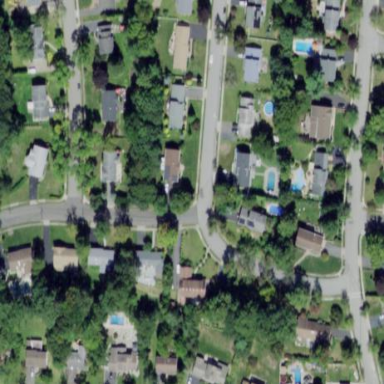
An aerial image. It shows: Sidewalk.